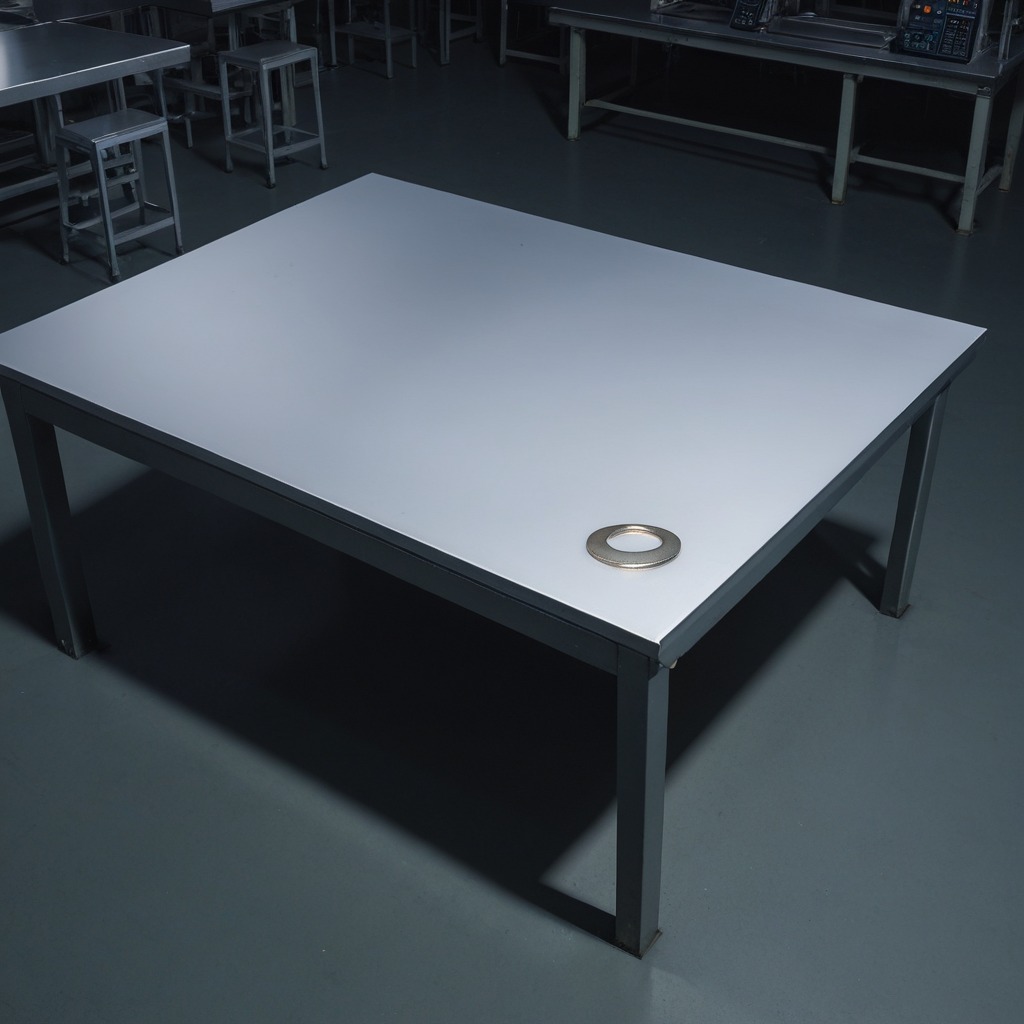
A flat metal washer is lying on the clean empty table in the basement in the evening.